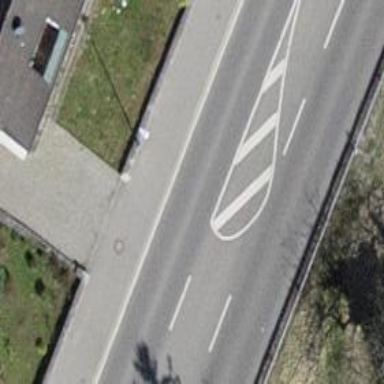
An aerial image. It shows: Primary highway with asphalt surface. There is cycle track on the left side.